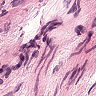
Metastatic tissue present: no